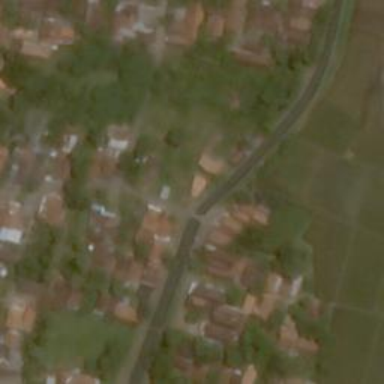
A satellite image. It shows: Residential road with bridge.